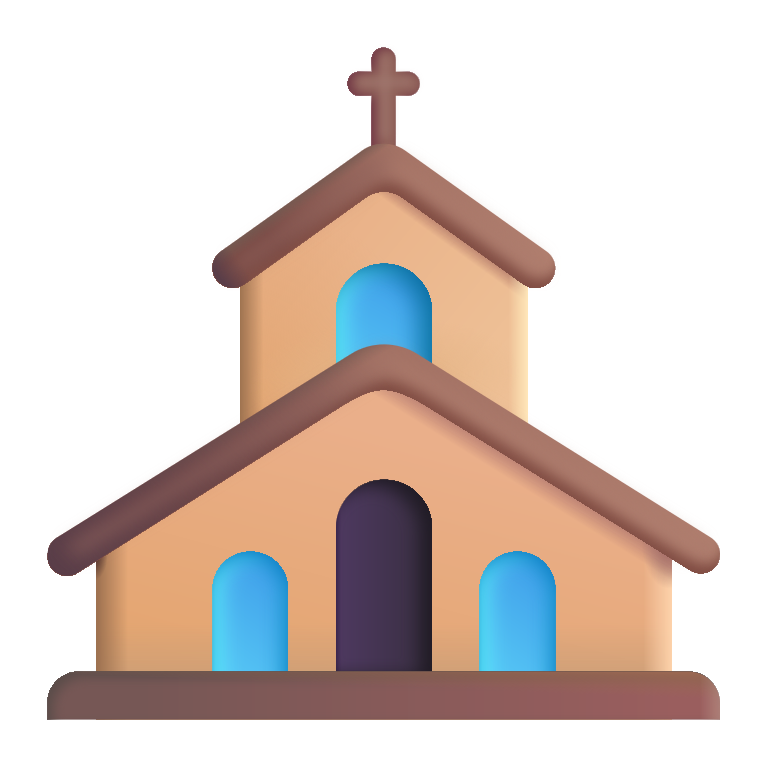
church color